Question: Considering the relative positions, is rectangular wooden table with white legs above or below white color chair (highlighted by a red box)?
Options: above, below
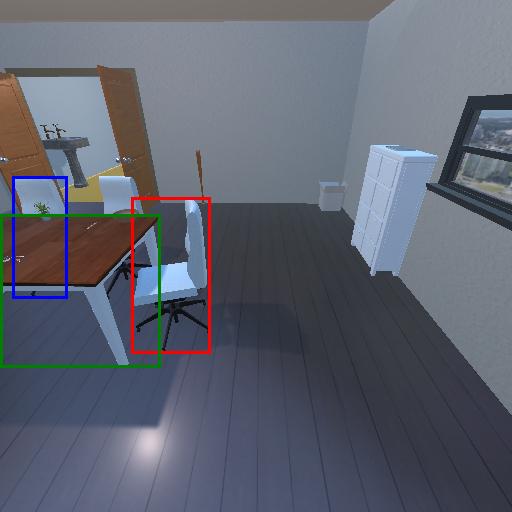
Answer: above